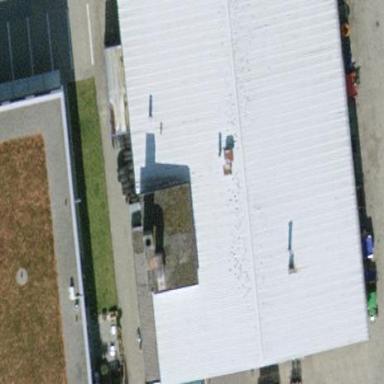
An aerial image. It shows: Industrial building with gabled roof.